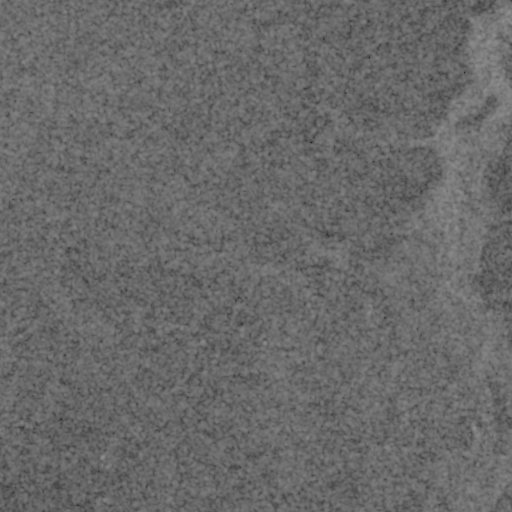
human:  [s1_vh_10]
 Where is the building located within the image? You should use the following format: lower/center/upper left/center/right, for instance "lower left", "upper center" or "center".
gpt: The building is located in the lower left of the image.
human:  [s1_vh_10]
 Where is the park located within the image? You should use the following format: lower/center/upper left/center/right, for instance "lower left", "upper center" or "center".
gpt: There is no park in the image.

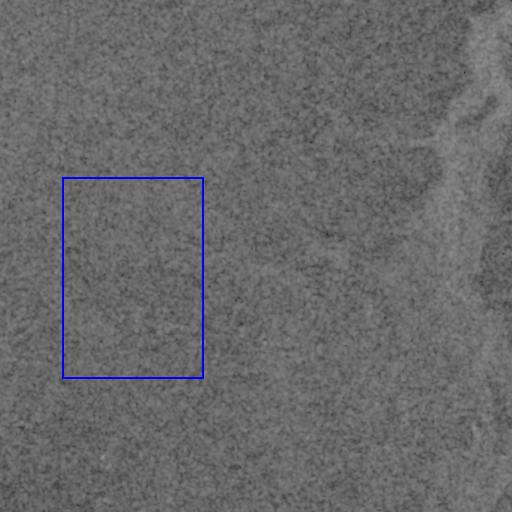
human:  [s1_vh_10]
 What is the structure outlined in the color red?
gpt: There is no red outline.
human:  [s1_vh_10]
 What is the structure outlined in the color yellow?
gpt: There is no structure outlined in yellow.